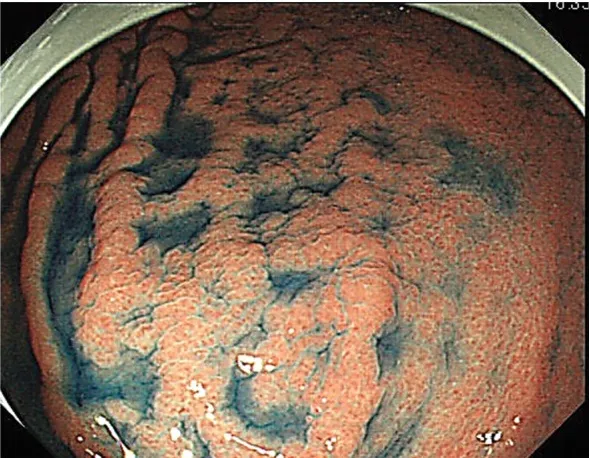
The crossed folds with a waffle-like appearance on the greater curvature of the upper gastric body.
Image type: endoscopy (gi_endoscopy)